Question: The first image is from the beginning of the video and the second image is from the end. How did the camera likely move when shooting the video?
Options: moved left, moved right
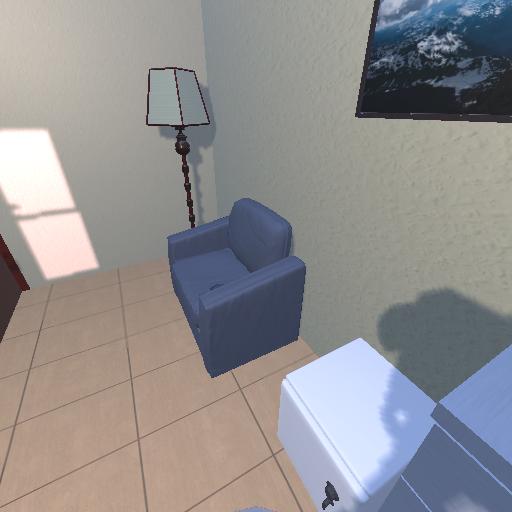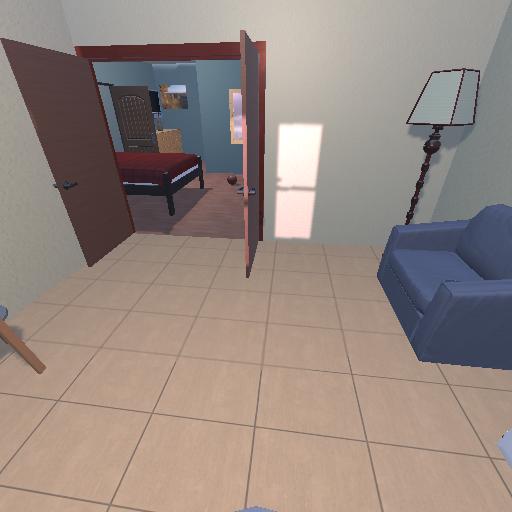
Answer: moved left